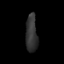
Tissue: prostate
Cell type: T cells
Senescence score: 0.3177
Nuclear area (px): 427
Mean DAPI intensity: 51.356